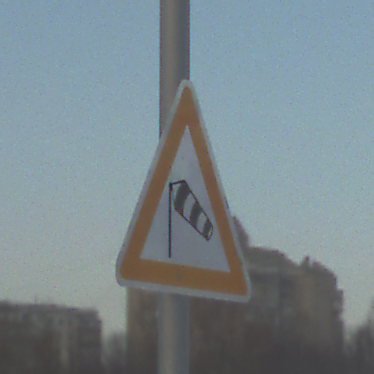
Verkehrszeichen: SeitenwindVonLinks
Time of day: SunriseSunset
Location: Outdoor (Nature)
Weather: PartlyCloudy
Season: NotSpecified
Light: Natural